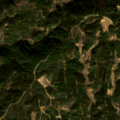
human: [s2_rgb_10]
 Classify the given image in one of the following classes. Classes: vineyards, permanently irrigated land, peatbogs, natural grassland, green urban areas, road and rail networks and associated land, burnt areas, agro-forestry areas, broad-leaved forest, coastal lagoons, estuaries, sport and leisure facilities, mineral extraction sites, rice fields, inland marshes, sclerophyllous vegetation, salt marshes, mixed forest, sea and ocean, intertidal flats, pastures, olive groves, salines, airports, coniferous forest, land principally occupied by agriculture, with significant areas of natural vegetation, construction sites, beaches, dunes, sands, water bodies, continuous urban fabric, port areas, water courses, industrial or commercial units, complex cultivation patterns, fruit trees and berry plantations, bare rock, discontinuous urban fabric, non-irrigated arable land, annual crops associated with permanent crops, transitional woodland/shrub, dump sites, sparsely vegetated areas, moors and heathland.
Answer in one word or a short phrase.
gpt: complex cultivation patterns, coniferous forest, moors and heathland, transitional woodland/shrub